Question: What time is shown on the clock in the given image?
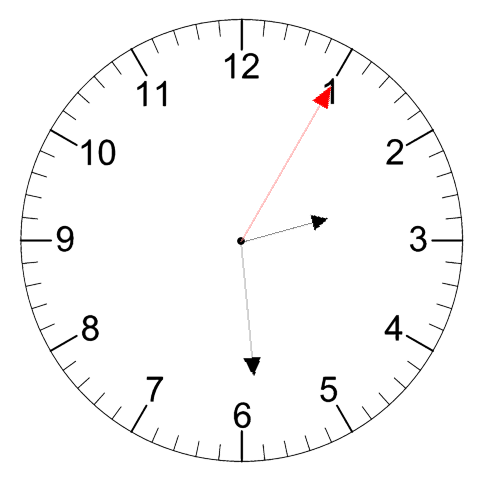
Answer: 02:29:05